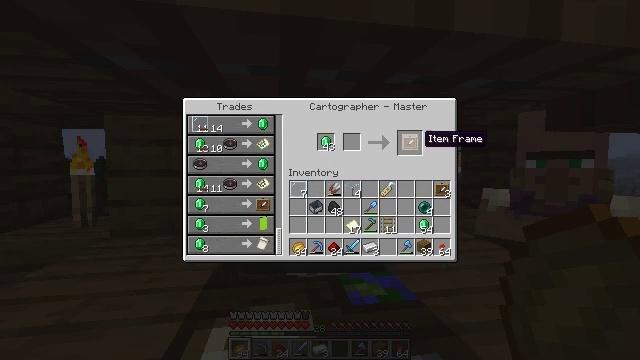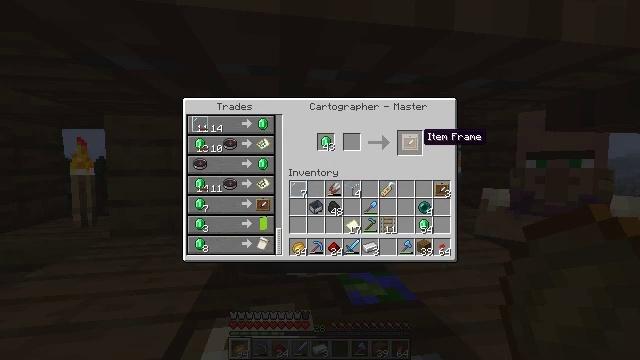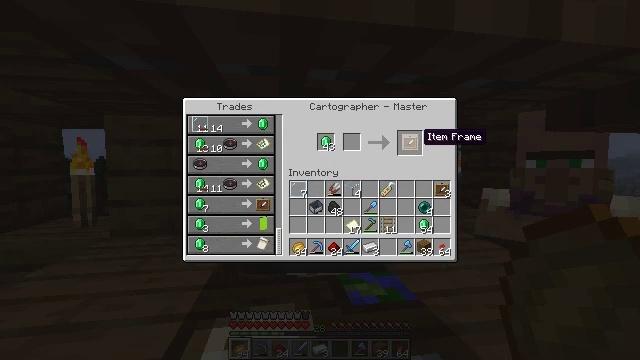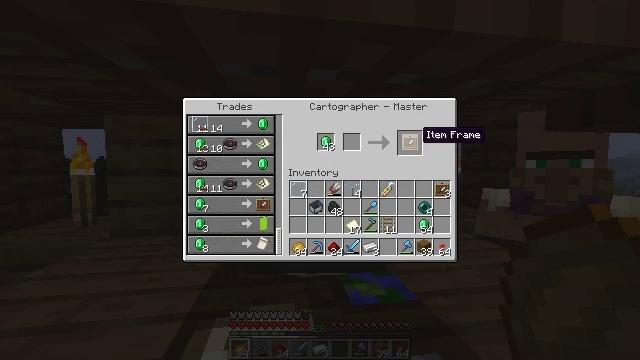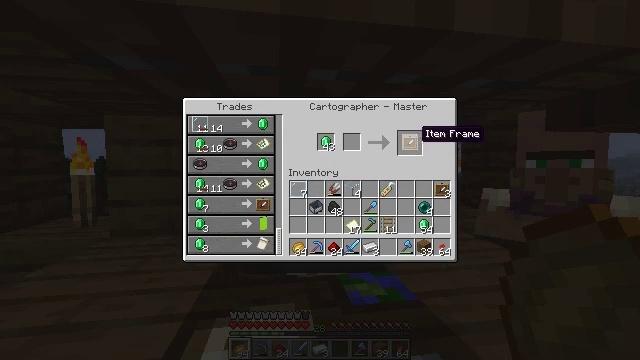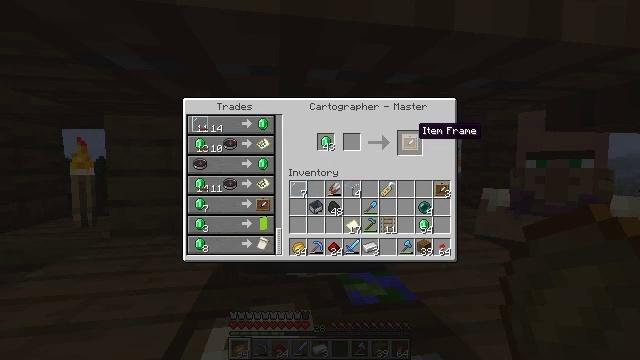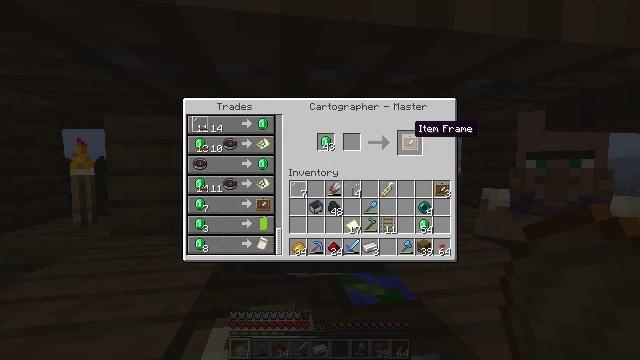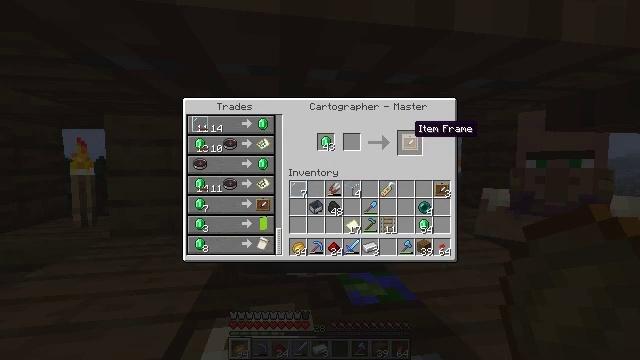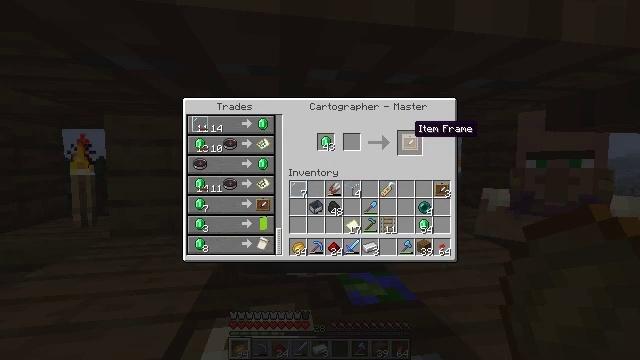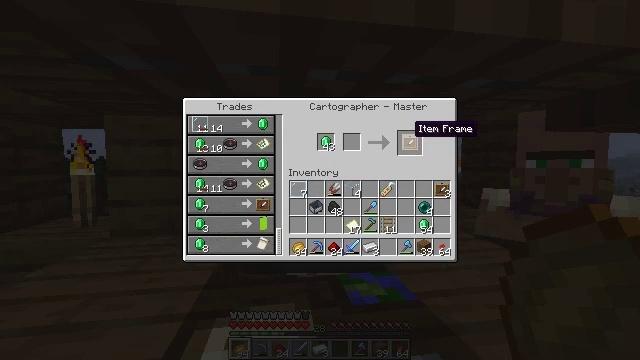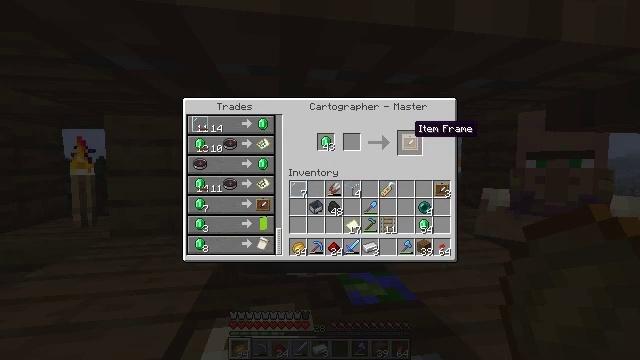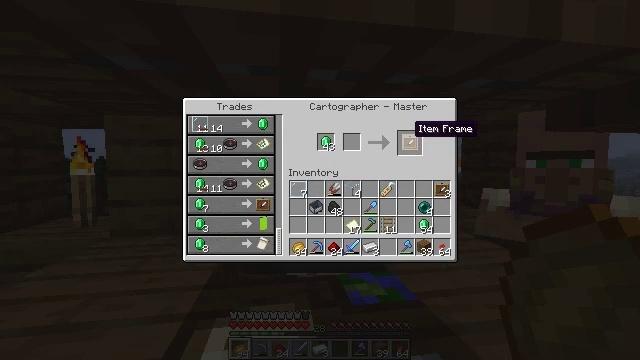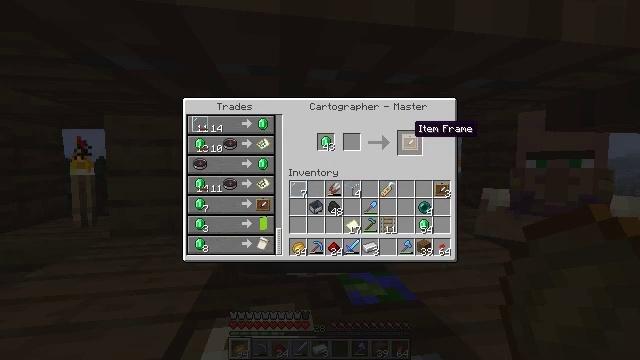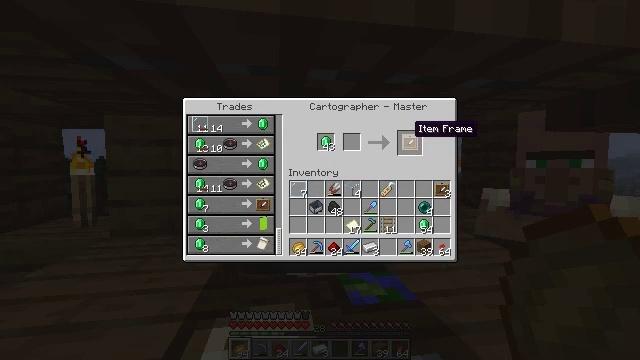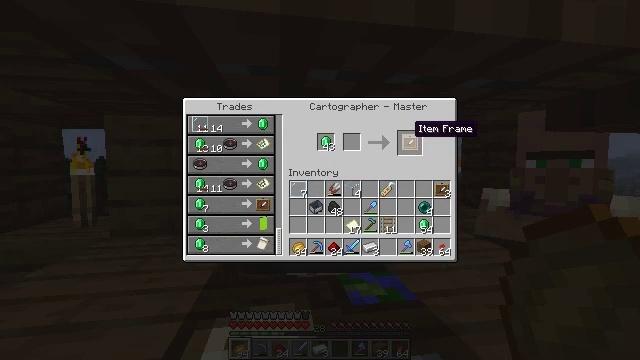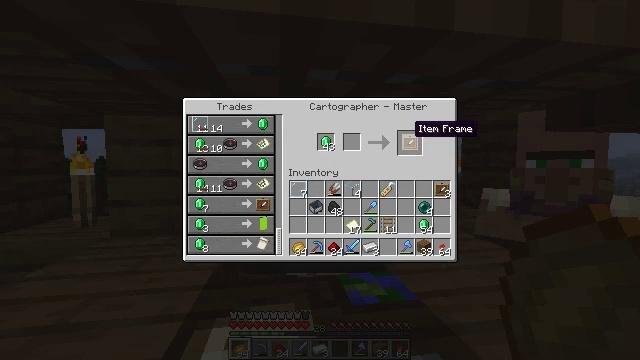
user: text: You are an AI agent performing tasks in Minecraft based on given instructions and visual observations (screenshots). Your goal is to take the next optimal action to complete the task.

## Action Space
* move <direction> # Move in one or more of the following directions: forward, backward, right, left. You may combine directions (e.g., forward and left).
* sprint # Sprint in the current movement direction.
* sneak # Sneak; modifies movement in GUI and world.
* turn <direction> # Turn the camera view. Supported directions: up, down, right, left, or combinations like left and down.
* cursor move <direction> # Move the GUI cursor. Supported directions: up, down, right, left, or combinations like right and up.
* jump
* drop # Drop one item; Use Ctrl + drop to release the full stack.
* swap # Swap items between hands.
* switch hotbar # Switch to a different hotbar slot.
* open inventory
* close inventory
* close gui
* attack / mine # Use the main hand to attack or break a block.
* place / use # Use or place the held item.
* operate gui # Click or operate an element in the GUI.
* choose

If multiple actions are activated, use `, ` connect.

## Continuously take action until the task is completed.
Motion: motion action
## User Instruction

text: Craft an item frame.
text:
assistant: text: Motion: no_op
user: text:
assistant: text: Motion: no_op
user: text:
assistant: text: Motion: no_op
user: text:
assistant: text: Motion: no_op
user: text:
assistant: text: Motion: no_op
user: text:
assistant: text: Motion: no_op
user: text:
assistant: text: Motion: no_op
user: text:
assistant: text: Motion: no_op
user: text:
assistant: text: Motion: no_op
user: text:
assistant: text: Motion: no_op
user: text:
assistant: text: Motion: no_op
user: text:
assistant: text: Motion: no_op
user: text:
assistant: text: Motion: no_op
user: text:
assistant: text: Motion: no_op
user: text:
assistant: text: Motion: no_op
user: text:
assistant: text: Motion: no_op
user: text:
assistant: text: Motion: no_op
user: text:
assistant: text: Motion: no_op
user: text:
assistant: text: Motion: no_op
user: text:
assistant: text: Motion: no_op
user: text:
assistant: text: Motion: no_op
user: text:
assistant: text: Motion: no_op
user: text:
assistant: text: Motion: no_op
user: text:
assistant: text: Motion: no_op
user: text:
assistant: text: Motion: operate gui
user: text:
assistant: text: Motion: operate gui
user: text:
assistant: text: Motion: no_op
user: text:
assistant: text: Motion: no_op
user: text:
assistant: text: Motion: cursor move down
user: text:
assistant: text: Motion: no_op